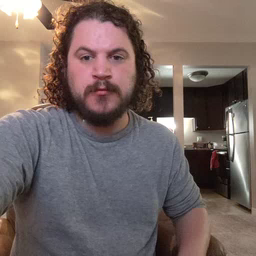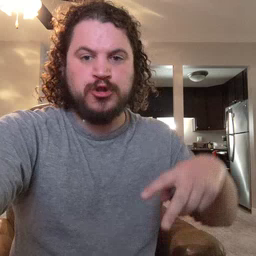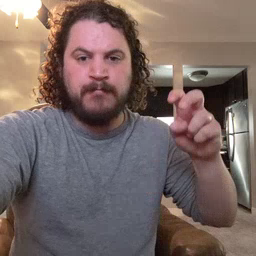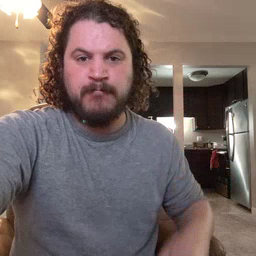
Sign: jump